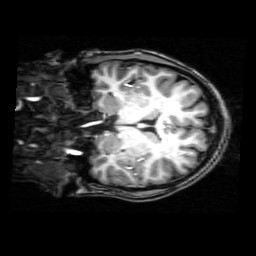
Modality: T1w
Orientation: coronal
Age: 20
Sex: female
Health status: healthy
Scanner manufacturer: philips
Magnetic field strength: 3 T
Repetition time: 0.008 s
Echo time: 0.0037 s